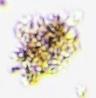
Label: Detritus